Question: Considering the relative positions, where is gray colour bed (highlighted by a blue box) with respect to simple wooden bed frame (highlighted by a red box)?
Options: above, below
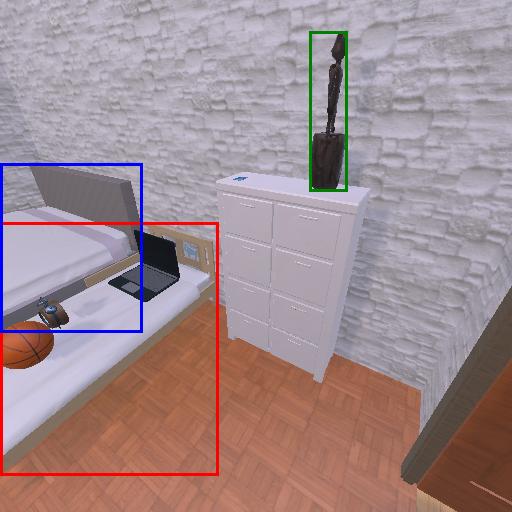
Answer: above